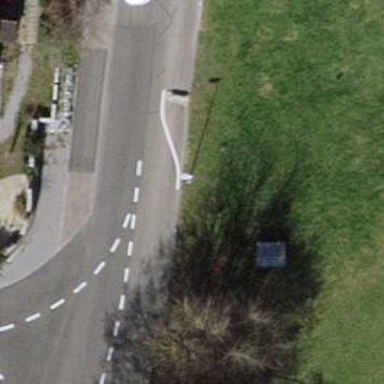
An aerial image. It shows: Bus stop with platform for public transport.